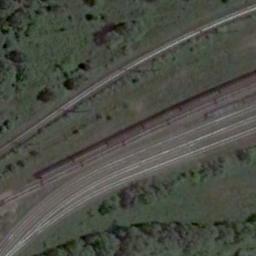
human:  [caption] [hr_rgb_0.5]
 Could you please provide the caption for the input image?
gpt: These railways go through the lawn and a train is on one railway .

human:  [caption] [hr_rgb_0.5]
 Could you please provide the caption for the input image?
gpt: The railway is next to some trees and grass .

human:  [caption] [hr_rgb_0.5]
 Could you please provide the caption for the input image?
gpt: Several buildings of different shapes are beside the railway .

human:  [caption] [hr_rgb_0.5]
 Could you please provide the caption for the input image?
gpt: There are two parallel railways in the picture .

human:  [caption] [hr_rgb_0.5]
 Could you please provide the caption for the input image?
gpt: There are green bushes and meadows beside the railway .